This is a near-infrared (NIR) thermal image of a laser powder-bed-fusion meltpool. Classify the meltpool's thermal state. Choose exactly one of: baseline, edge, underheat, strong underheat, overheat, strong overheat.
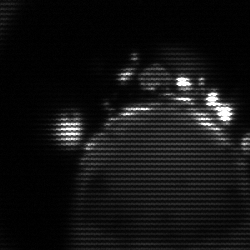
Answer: edge